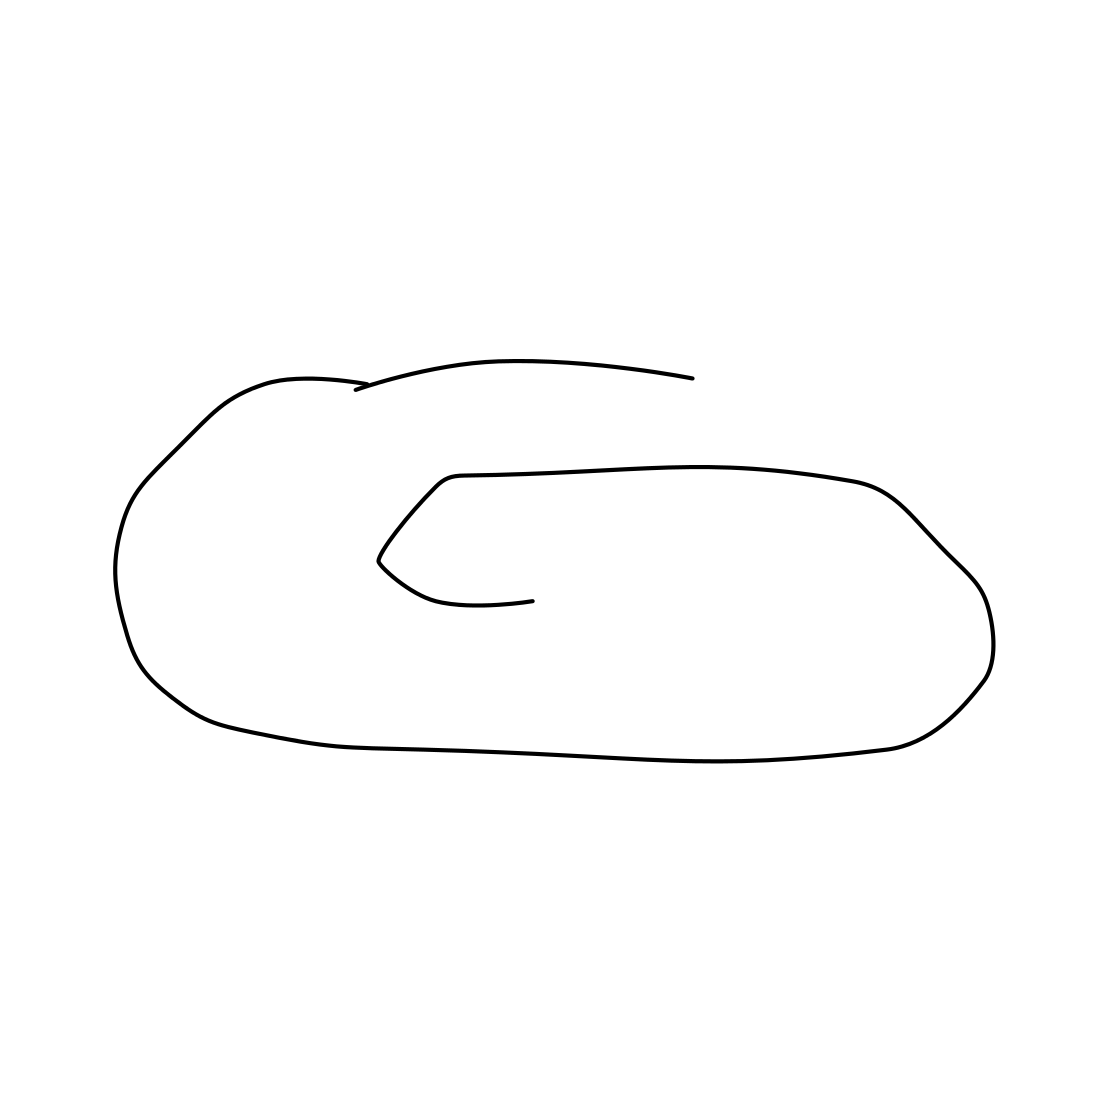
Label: paper clip